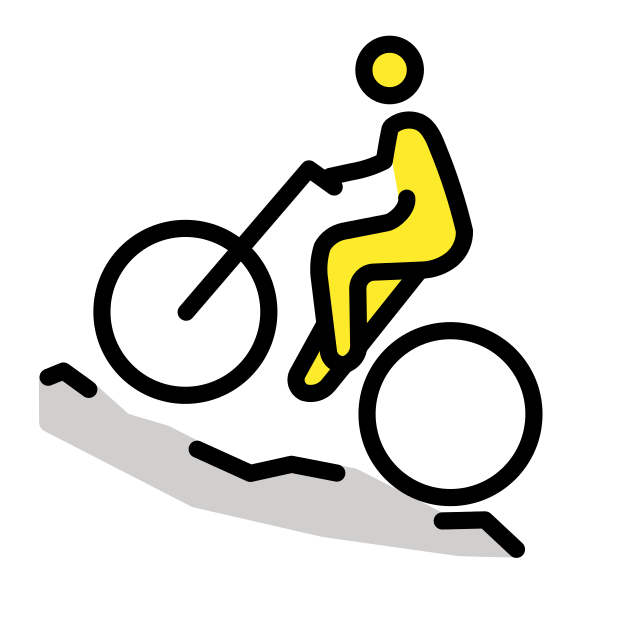
man mountain biking